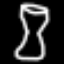
Label: hourglass